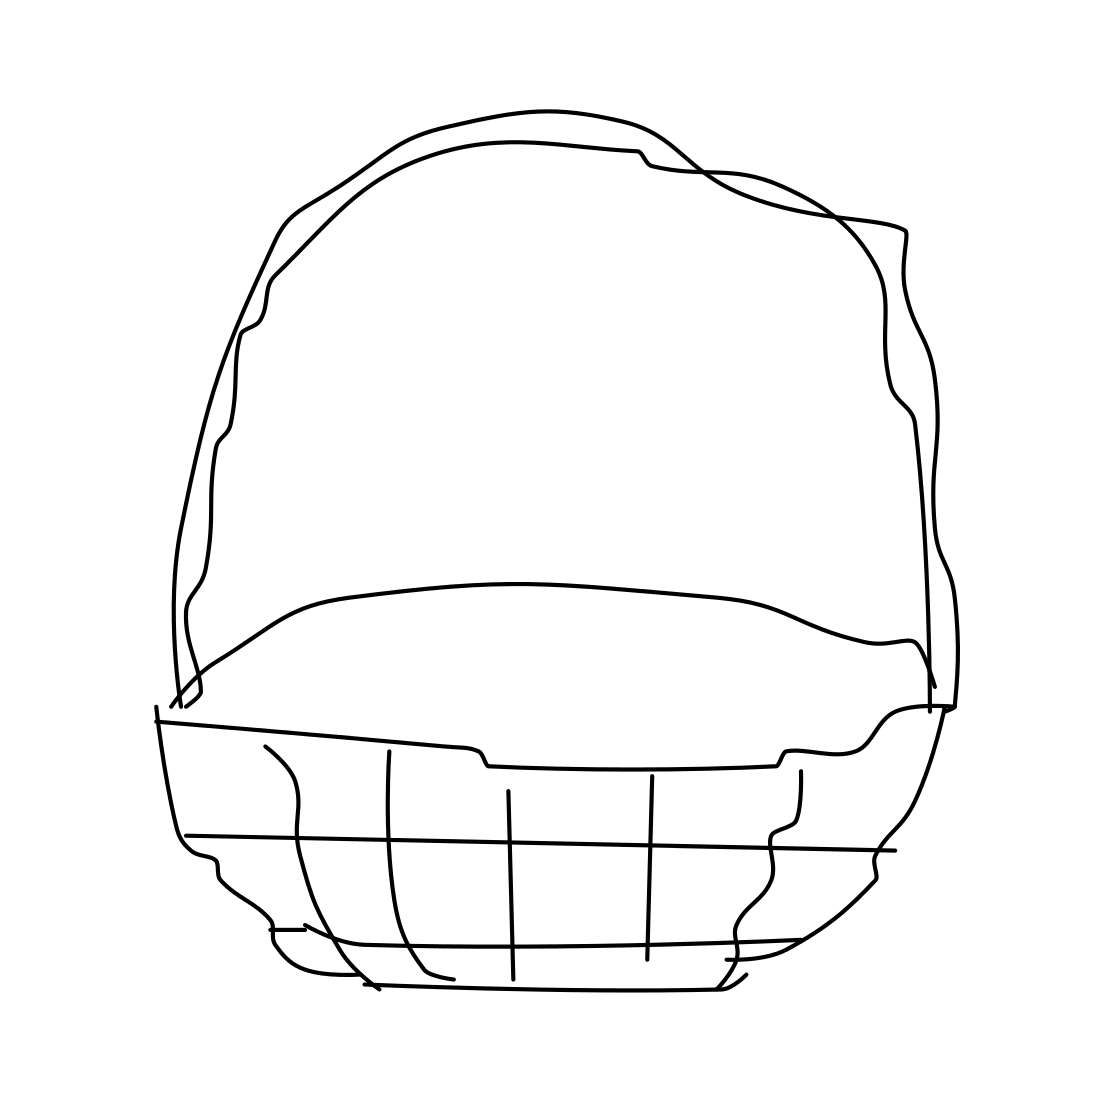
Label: basket